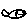
Label: fish